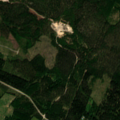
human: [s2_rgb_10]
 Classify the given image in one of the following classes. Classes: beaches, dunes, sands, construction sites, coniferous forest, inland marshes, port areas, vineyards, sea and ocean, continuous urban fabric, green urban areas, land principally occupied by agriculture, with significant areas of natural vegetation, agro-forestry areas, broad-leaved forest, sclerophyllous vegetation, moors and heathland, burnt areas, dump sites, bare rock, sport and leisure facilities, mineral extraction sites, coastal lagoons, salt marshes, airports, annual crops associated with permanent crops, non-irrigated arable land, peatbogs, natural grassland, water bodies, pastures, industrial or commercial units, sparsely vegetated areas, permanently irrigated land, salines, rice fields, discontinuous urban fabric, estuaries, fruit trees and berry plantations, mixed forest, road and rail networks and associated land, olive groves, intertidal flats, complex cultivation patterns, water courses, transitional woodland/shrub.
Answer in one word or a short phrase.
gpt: coniferous forest, mixed forest, transitional woodland/shrub